Question: Hello I have generated the following:

Using the following code:
'''
library(ggplot2,quietly=TRUE)
args <- commandArgs(TRUE)
data <-read.table(args[1],header=T,sep=" ")
pdf(args[2])
p1 <- ggplot( data,aes(x=Mutation,y=difference) ) +
geom_bar( width=.75,aes(fill=as.factor(position),stat="identity"),position="dodge") +
geom_errorbar(aes(y=difference, ymin=difference-difference_std, ymax=difference+difference_std )) +
theme(legend.key = element_blank()) +
ylab(expression(Delta*"Energy (Design - Wild Type)" )) +
xlab( "Mutation" ) +
ylim(-2.5,2.5) +
theme_bw() +
theme(axis.text.x = element_text(angle = 90,size=9,hjust=1))+
opts(legend.position="none")+
ggtitle(expression("PG9 Mutational Analysis"))
p1
dev.off()
'''
As you can see I've sort of grouped the positions using the fill layer so you can group them together. Ideally though I would like to put a break in the xbreak when the position changes instead of grouping them by the color.
So it would go like orange bar, orange bar, break, green bar, break, cyan bar, break, etc...
*EDIT:
Here is what the data from an input table looks like:
'''
position Mutation difference difference_std
97 R97L -0.3174848488298787 0.2867477631591484
97 R97N 0.5333956571765566 0.35232170408577224
99 A99H -0.2294999853769939 0.24017957128601522
99 A99S -0.45171049187057877 0.0013816966425459903
101 G101S 0.5315110947026147 0.08483810927415139
102 P102S -0.04872141488960846 0.02890820273131048
103 D103Y 0.6692000007629395 0.07312815307204293
....
'''
So all the positions would be grouped together with a break on either side.
I hope I'm making sense. Is there an easy way to do this?
J
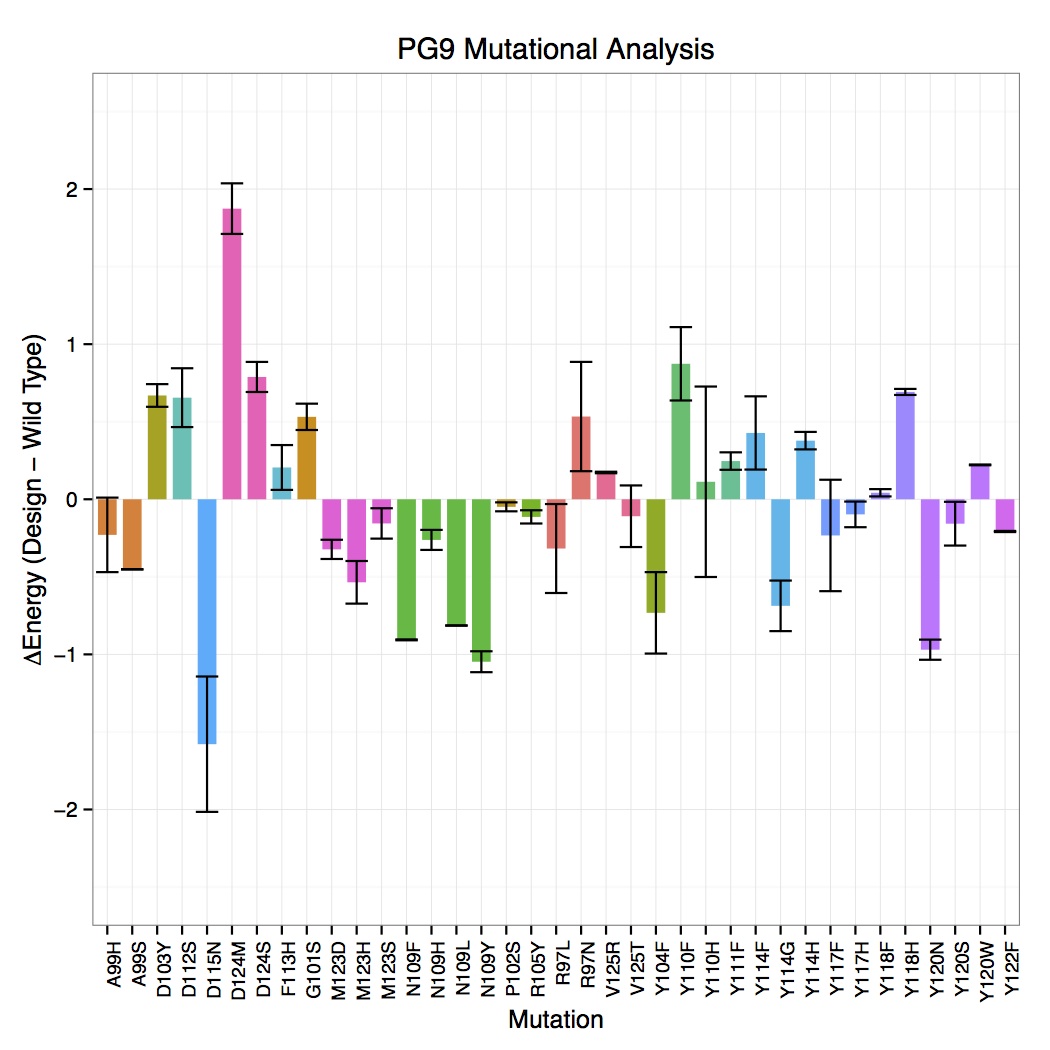
Answer: I think the easiest way would be to use faceting (used sample data from question). To get new variable for the faceting, first, order your data frame according to 'Mutation'. Then add new column 'pos2' where using 'cumsum()' and 'diff()' according to column 'position' sequence of numbers is added (idea of @agstudy).
'''
df2<-df[order(df$Mutation),]
df2$pos2<-cumsum(c(0,diff(df2$position)) != 0)
df2
position Mutation difference difference_std pos2
3 99 A99H -0.22949999 0.240179571 0
4 99 A99S -0.45171049 0.001381697 0
7 103 D103Y 0.66920000 0.073128153 1
5 101 G101S 0.53151109 0.084838109 2
6 102 P102S -0.<PHONE> 0.028908203 3
1 97 R97L -0.31748485 0.286747763 4
2 97 R97N 0.53339566 0.352321704 4
'''
Now use new column 'pos2' for facetting. With 'theme()' and 'strip.text=' and 'strip.background=' you can remove strip texts and grey background.
'''
ggplot(df2,aes(x=Mutation,y=difference) ) +
geom_bar( width=.75,aes(fill=as.factor(position),
stat="identity"),position="dodge") +
geom_errorbar(aes(y=difference, ymin=difference-difference_std,
ymax=difference+difference_std )) +
theme(legend.key = element_blank()) +
ylim(-2.5,2.5) +
theme_bw() +
theme(axis.text.x = element_text(angle = 90,size=9,hjust=1))+
theme(legend.position="none")+
theme(strip.text=element_blank(),
strip.background=element_blank())+
facet_grid(.~pos2,scales="free_x",space="free_x")
'''

## UPDATE - empty levels
Other possibility is to use 'scale_x_discrete()' and argument 'limits=' and add empty levels in places where you need space between bars (actual levels). Problem with this approach is that you need to add those levels manually.
For example used the same data as in previous example (ordered question data).
'''
ggplot(df2,aes(x=Mutation,y=difference) ) +
geom_bar( width=.75,aes(fill=as.factor(position),
stat="identity"),position="dodge") +
geom_errorbar(aes(y=difference, ymin=difference-difference_std,
ymax=difference+difference_std )) +
theme(legend.key = element_blank()) +
ylim(-2.5,2.5) +
theme_bw() +
theme(axis.text.x = element_text(angle = 90,size=9,hjust=1))+
theme(legend.position="none")+
scale_x_discrete(limits=c("A99H", "A99S","", "D103Y","","G101S",
"","P102S","","R97L", "R97N"))
'''